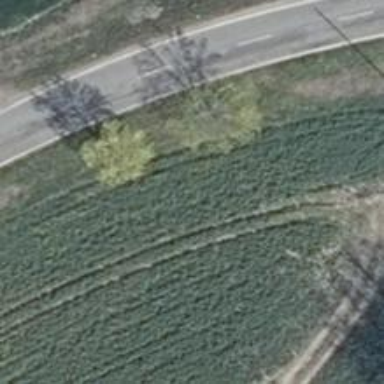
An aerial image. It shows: Row of trees in natural setting.